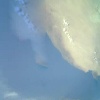
Label: water